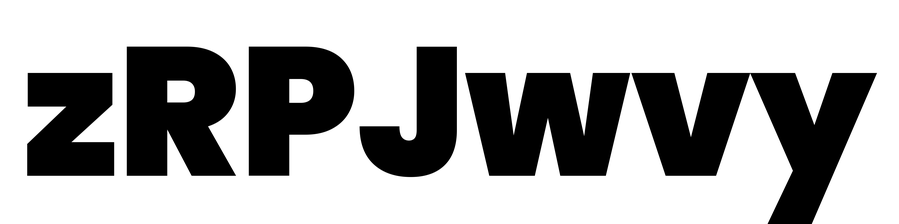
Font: Poppins-Black